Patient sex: F
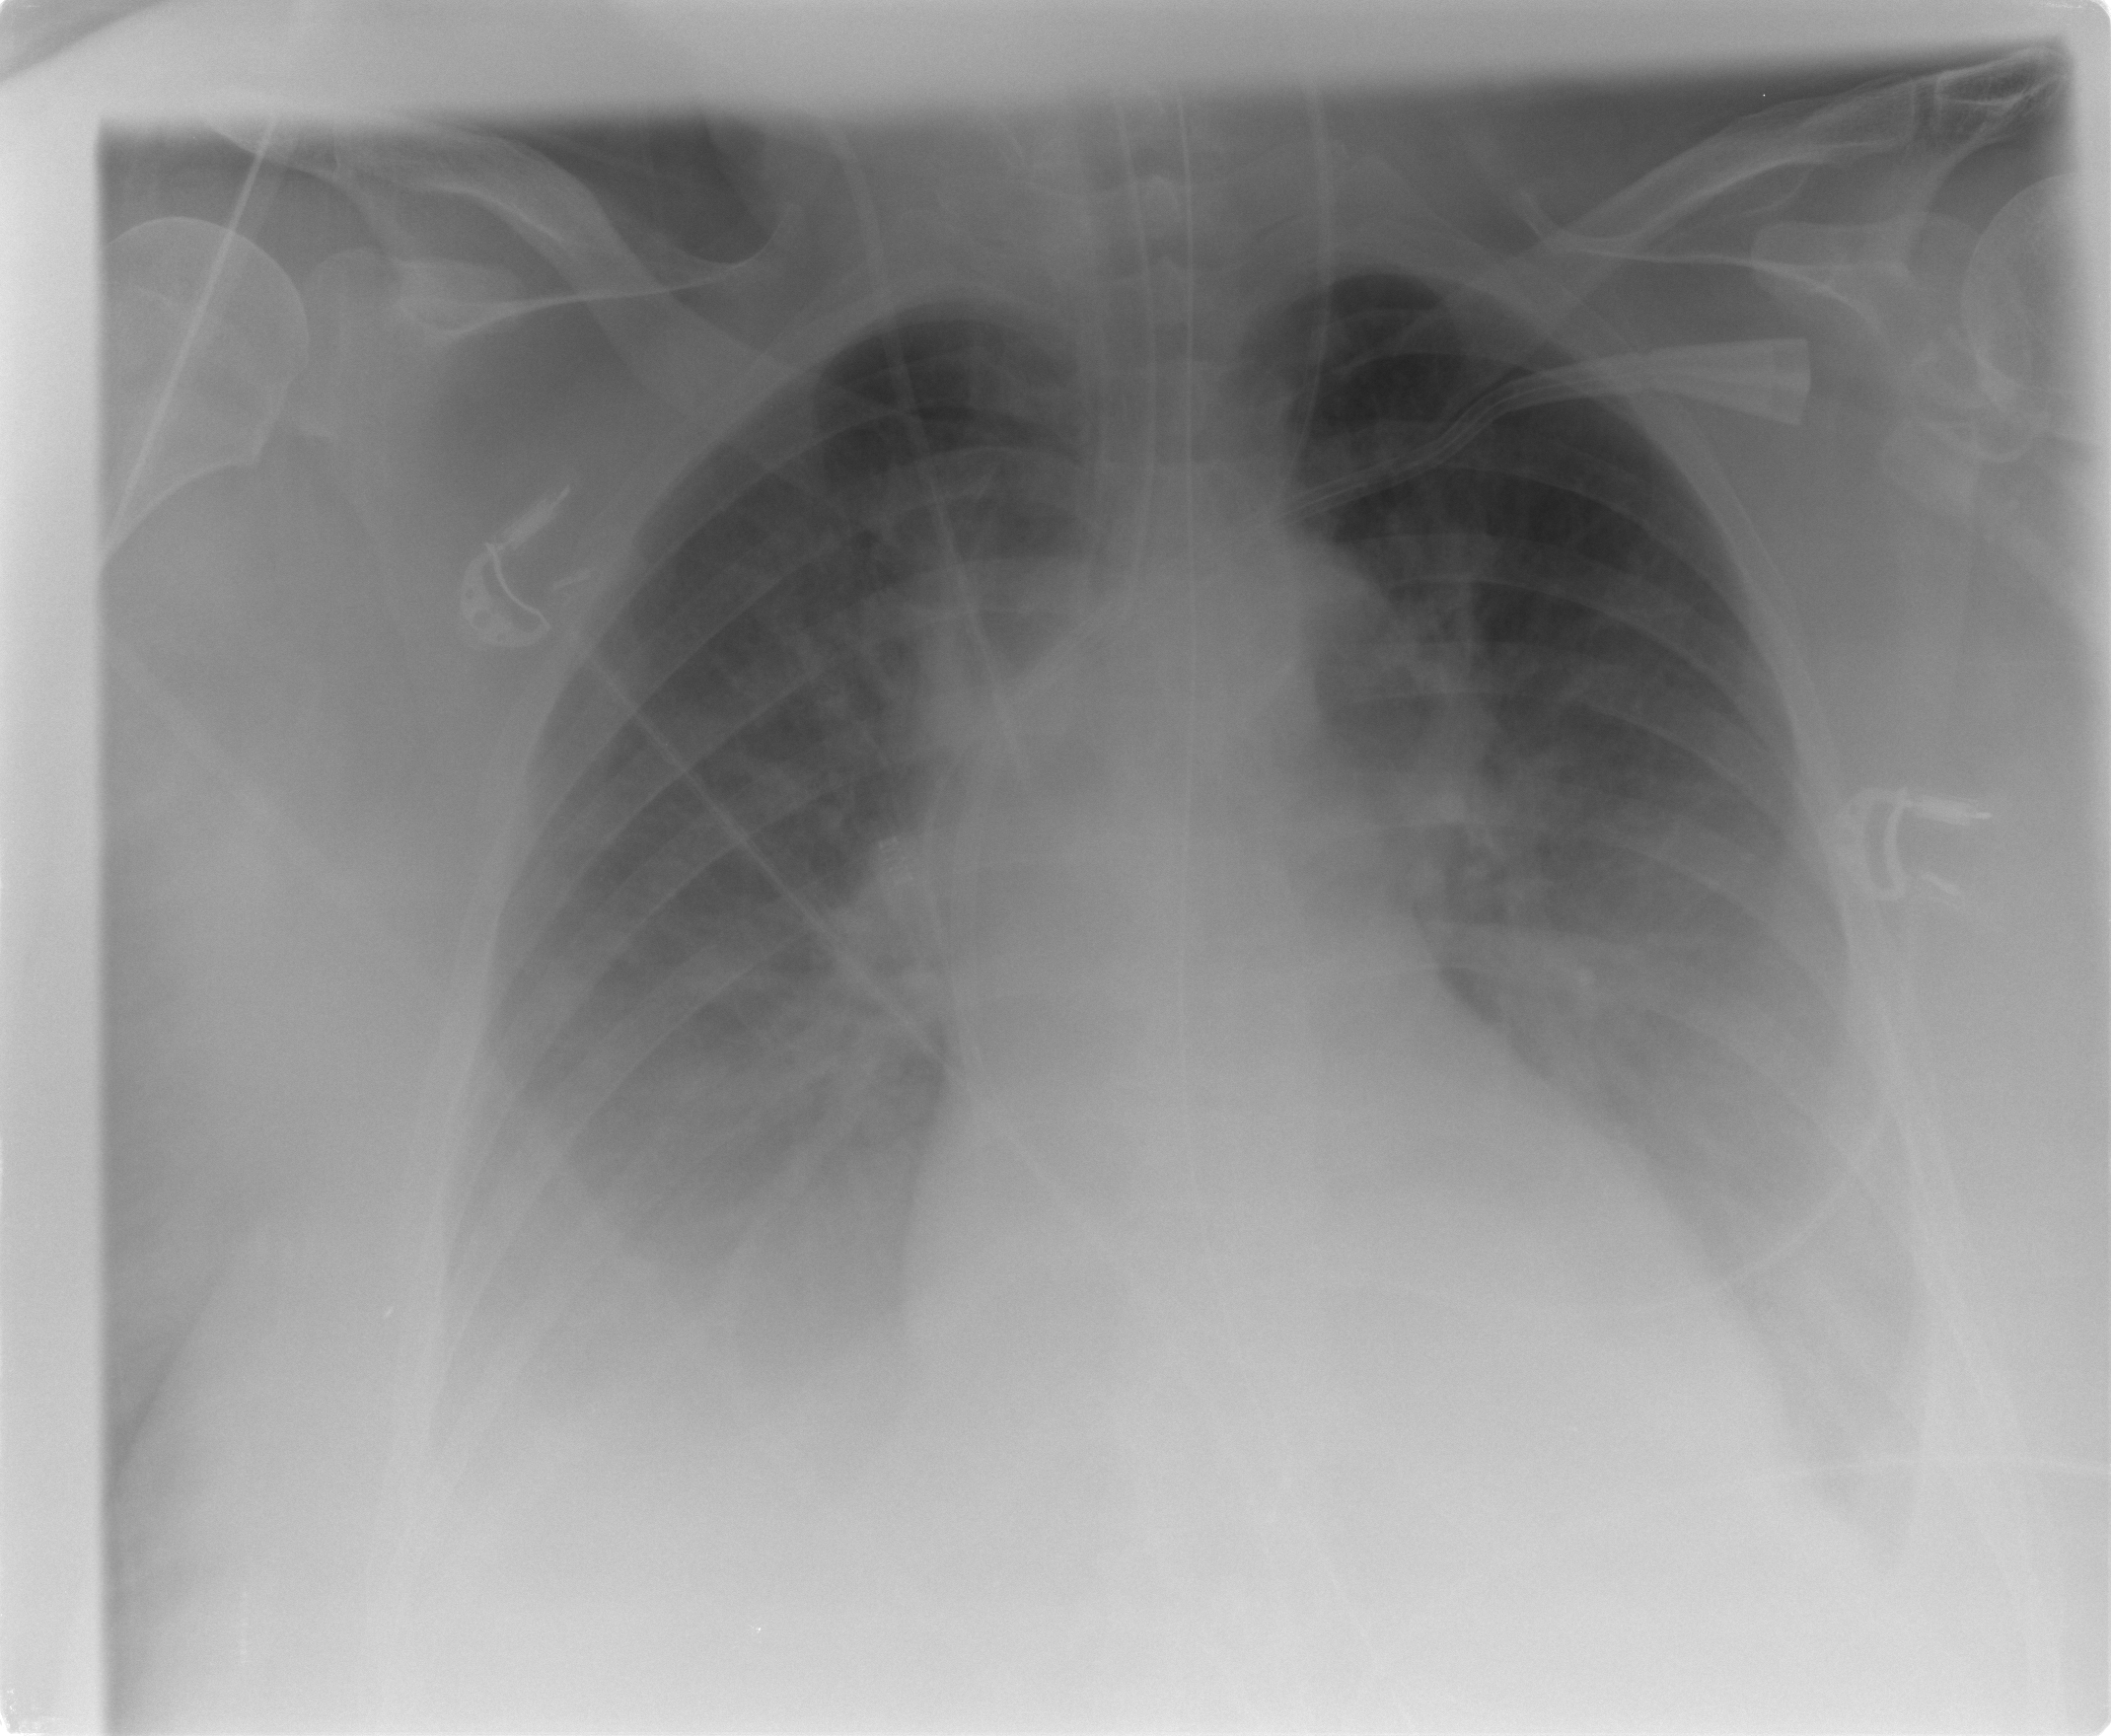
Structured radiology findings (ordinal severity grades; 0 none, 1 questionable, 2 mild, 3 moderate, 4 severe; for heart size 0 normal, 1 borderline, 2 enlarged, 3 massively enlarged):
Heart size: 0
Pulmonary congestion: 2
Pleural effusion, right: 3
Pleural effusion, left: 2
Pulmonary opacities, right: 0
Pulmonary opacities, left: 0
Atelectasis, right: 0
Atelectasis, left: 0